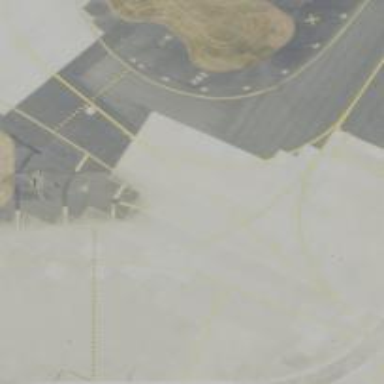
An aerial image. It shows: View of taxiway at the airport.